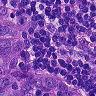
Metastatic tissue present: yes